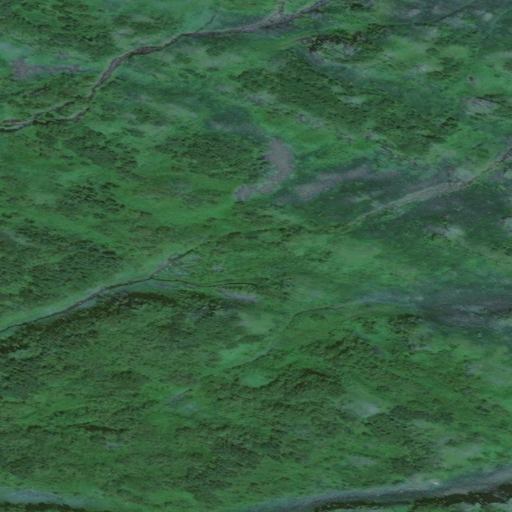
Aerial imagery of valley in Alaska named Roberts Gulch containing only unknown